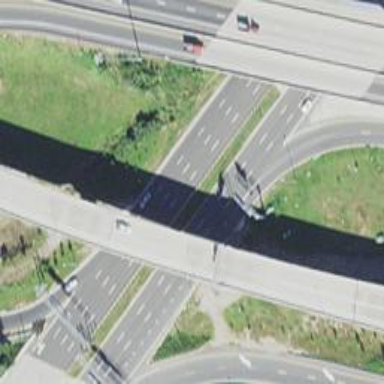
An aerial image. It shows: Bridge over motorway_link.